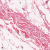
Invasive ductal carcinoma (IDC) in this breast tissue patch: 0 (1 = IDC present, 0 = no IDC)